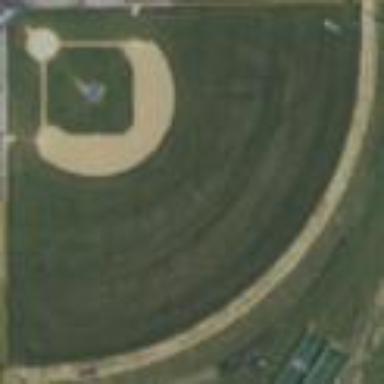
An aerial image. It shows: Softball pitch for leisure sports.